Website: bh-photo
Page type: payment
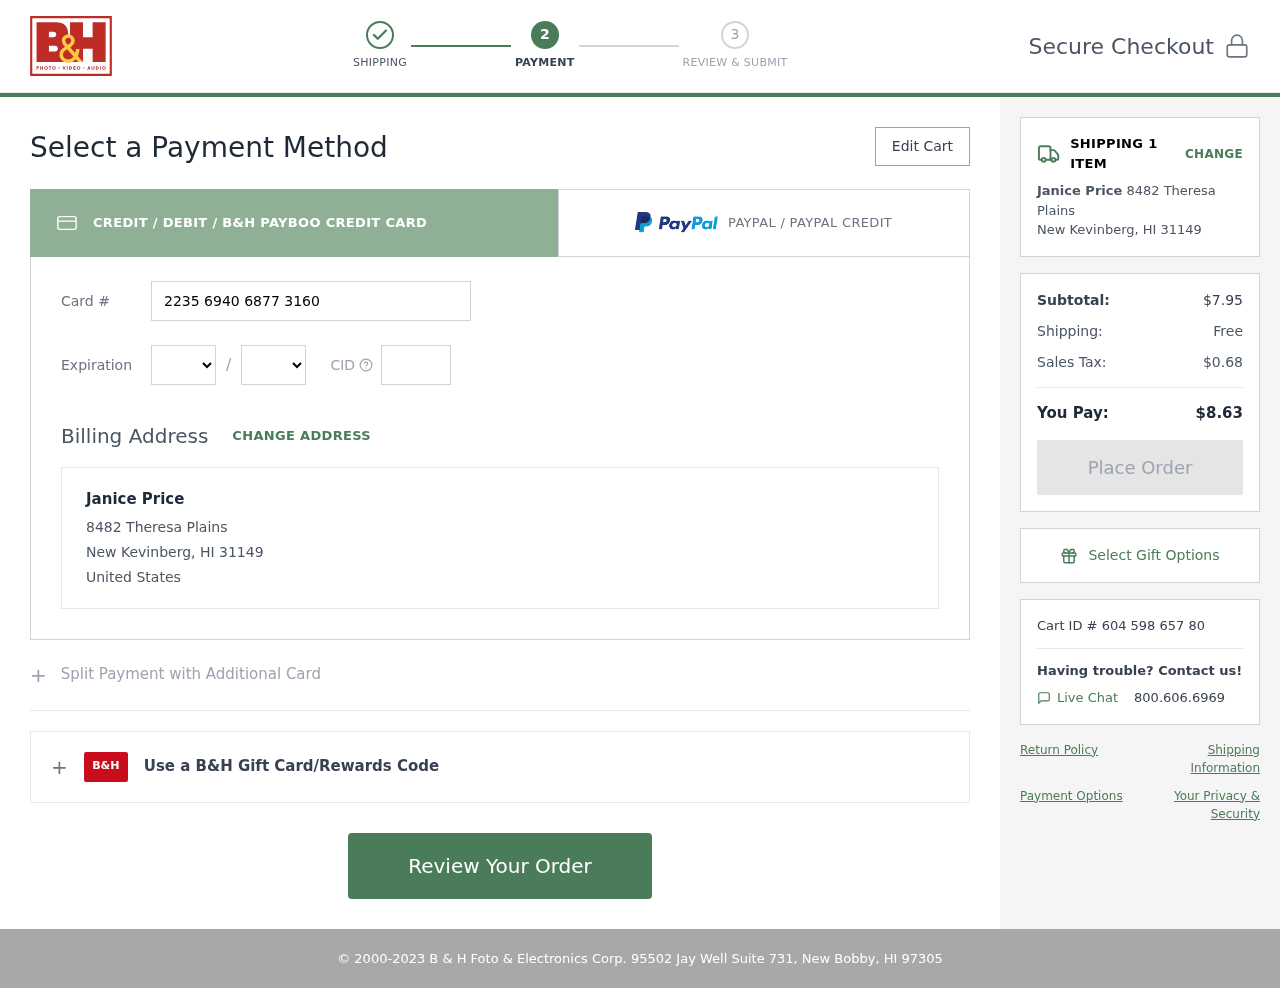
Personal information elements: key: PII_CARD_CVV
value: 258
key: PII_CARD_EXPIRY_MONTH
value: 08
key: PII_CARD_EXPIRY_YEAR
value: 27
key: PII_CARD_NUMBER
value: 2235 6940 6877 3160
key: PII_CITY_STATE_ZIP
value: New Kevinberg, HI 31149
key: PII_COUNTRY
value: United States
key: PII_FULLNAME
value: Janice Price
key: PII_STREET
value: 8482 Theresa Plains
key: PII_FULLNAME2
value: Janice Price
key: PII_CITY
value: New Kevinberg
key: PII_STATE_ABBR
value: HI
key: PII_POSTCODE
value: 31149
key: PII_POSTCODE_FULL
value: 31149
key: PII_CITY_STATE
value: New Kevinberg, HI
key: PII_POSTCODE_NUMERIC
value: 31149
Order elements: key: ORDER_NUM_ITEMS
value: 1
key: ORDER_SUBTOTAL
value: $7.95
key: ORDER_SHIPPING_COST
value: Free
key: ORDER_TAX
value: $0.68
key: ORDER_TOTAL
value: $8.63
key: ORDER_ID
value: Cart ID # 604 598 657 80